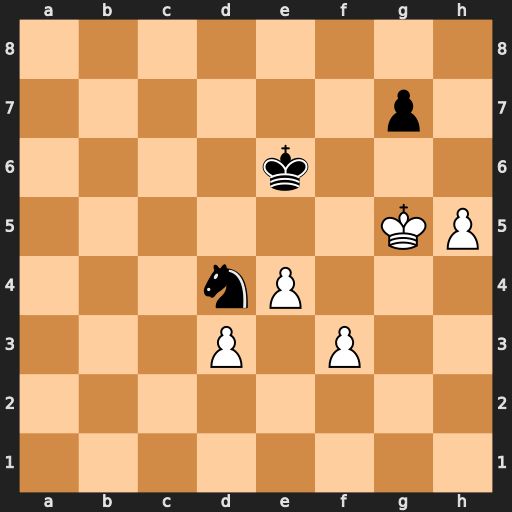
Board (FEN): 8/6p1/4k3/6KP/3nP3/3P1P2/8/8
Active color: w
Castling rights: -
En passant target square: -
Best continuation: Kg6 Nxf3 Kxg7